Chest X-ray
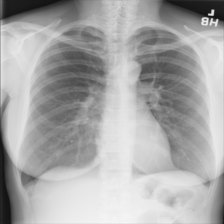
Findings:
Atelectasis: negative
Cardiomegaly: negative
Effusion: negative
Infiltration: negative
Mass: negative
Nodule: negative
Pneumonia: negative
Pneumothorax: negative
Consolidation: negative
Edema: negative
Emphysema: negative
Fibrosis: negative
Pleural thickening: negative
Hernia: negative